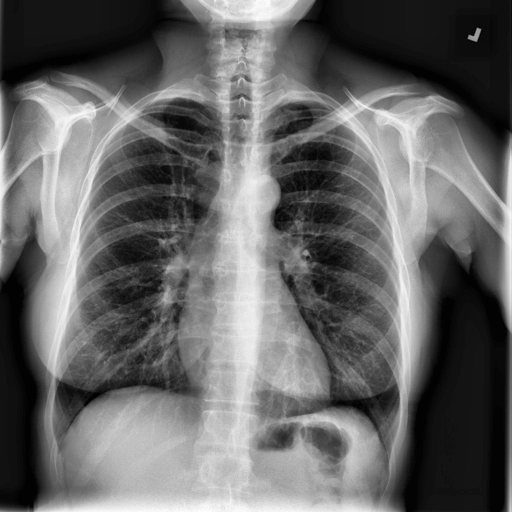
Finding: NORMAL